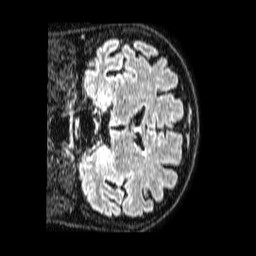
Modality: FLAIR
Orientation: coronal
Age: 56
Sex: male
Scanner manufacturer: philips
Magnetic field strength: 1.5 T
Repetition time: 4.8 s
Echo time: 0.3 s